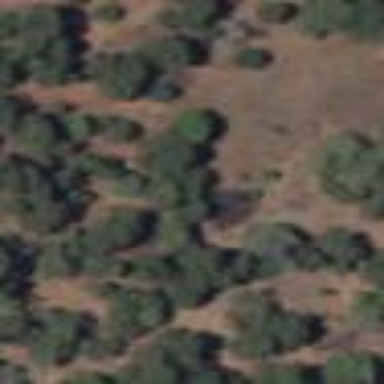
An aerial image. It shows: Area covered in scrub vegetation.